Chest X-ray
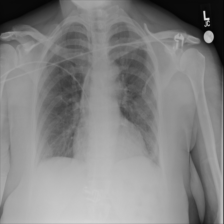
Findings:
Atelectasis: negative
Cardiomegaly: negative
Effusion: negative
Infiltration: negative
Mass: negative
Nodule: negative
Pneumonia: negative
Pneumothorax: negative
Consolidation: negative
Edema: negative
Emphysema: negative
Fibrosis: negative
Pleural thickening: negative
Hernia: negative